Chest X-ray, AP view. Patient: 38 years old, sex F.
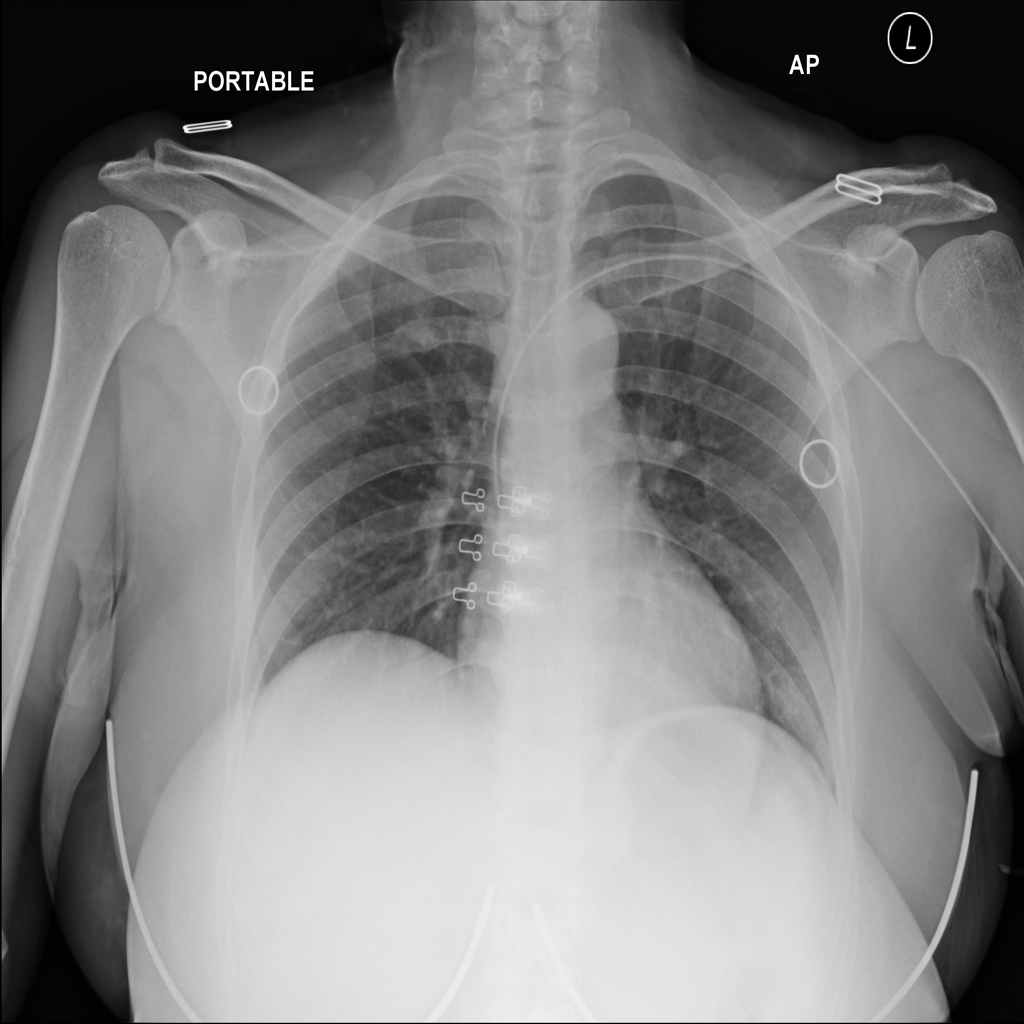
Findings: No Finding